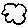
Label: cloud